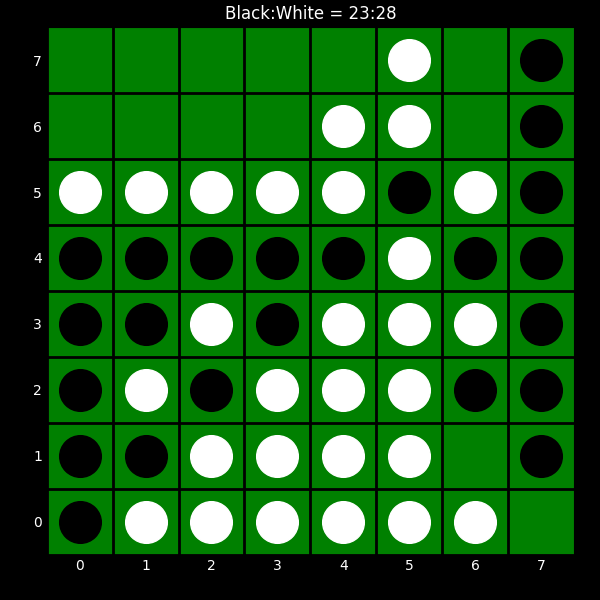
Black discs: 23
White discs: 28